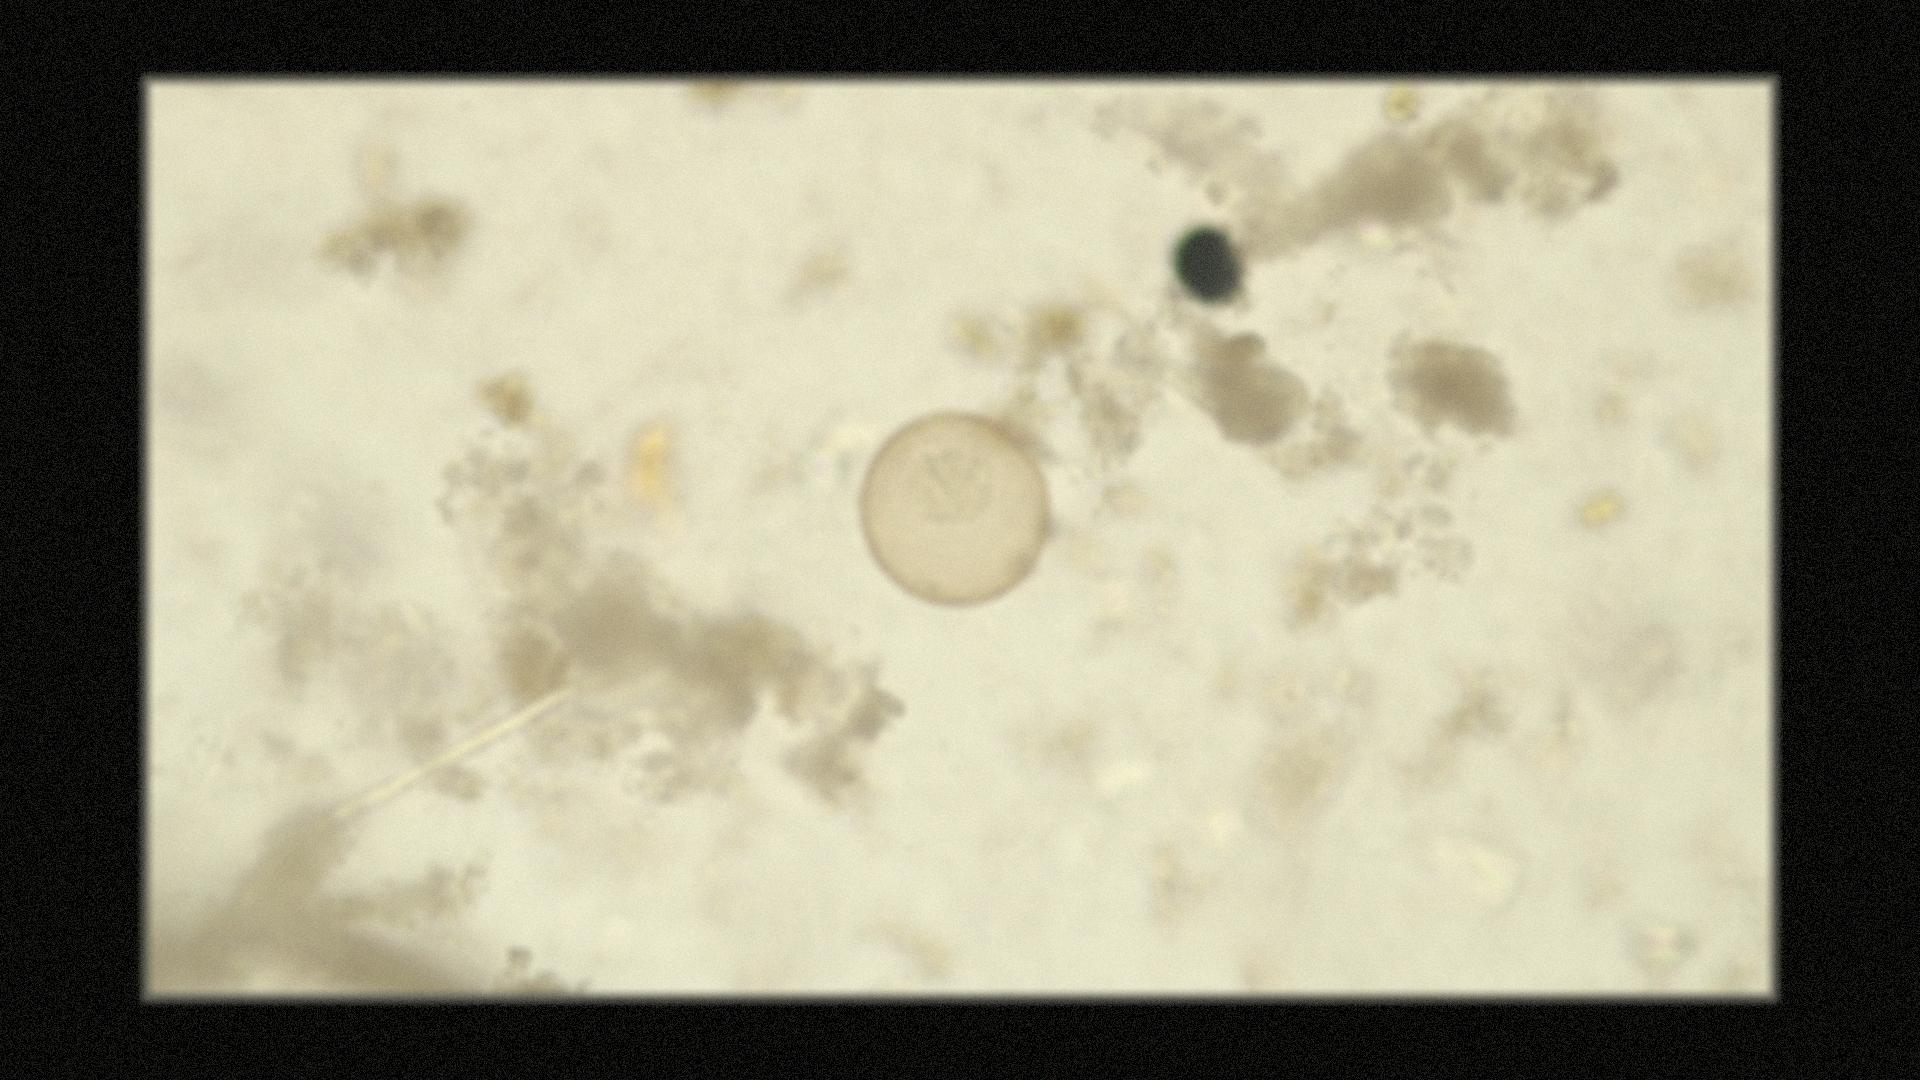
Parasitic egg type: Hymenolepis diminuta